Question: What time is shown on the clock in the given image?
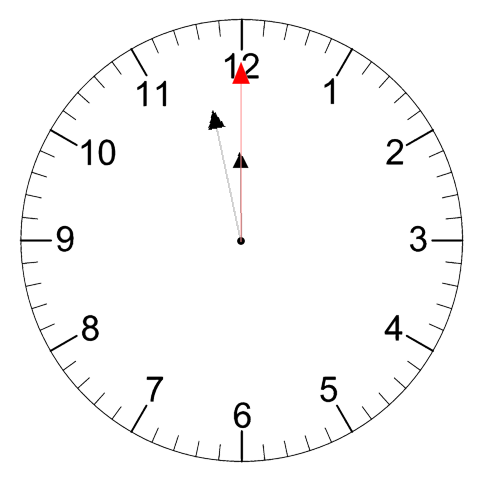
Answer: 11:58:00